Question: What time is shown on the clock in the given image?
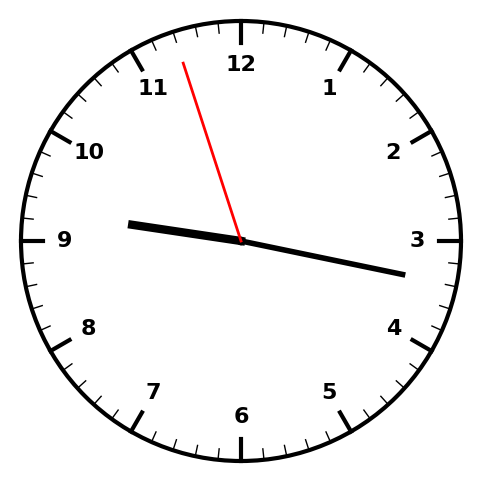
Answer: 09:16:57